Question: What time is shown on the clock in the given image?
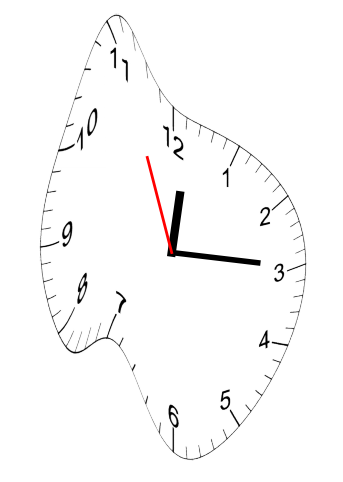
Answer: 12:14:56